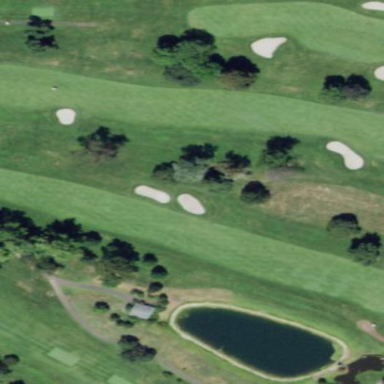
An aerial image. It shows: Scenic golf fairway.